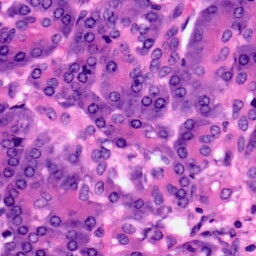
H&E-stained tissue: Pancreatic